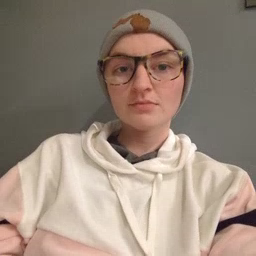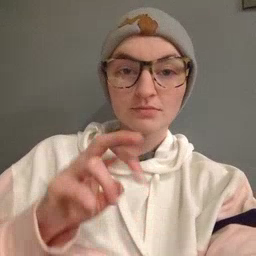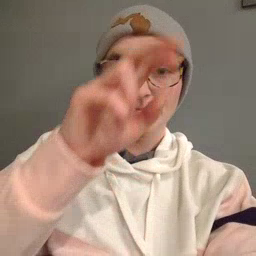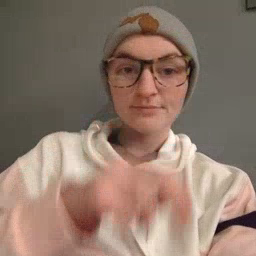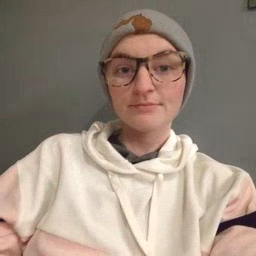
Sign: stairs